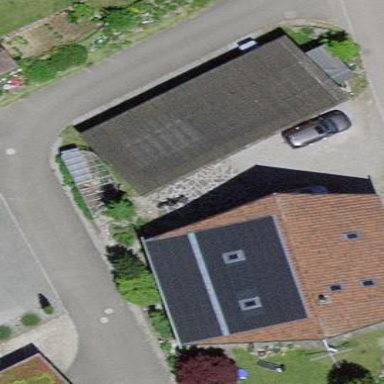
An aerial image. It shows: View of roof of building.